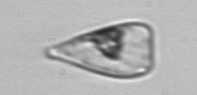
Label: Licmophora